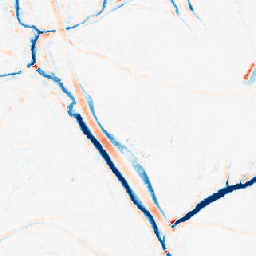
Category: morphological
Decomposition family: morphological_ellipse
Decomposition parameters: operation: average
width: 10
height: 10
Upsampling method: area
Upsampling parameters: scale: 8
Upsampling scale: 8